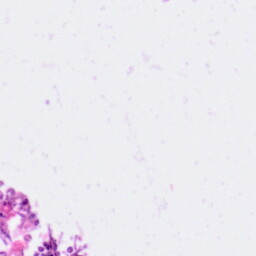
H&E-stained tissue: Pancreatic